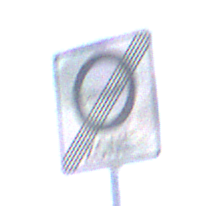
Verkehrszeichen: EndeUmweltzone
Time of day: Midday
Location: Outdoor (Nature)
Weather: PartlyCloudy
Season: NotSpecified
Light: Natural